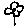
Label: flower